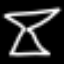
Label: hourglass